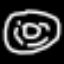
Label: donut